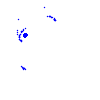
Particle: pion